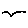
Label: bird